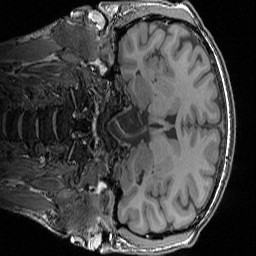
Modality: T1w
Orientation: coronal
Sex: male
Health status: ill
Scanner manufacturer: siemens
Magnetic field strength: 3 T
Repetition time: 1.57 s
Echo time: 0.00342 s